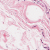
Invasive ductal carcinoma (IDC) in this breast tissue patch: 0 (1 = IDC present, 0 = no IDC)